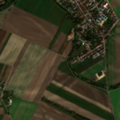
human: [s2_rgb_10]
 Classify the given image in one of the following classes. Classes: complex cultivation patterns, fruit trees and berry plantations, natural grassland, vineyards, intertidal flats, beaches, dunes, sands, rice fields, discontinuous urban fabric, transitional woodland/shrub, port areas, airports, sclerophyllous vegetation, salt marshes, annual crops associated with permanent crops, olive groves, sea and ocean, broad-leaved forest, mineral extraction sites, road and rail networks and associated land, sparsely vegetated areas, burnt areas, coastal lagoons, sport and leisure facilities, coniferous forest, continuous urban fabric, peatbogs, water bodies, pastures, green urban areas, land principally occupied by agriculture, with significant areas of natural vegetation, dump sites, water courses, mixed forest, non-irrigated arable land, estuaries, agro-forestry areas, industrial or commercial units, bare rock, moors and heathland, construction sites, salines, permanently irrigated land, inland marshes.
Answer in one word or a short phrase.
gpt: discontinuous urban fabric, non-irrigated arable land